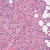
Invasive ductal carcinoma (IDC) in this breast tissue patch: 1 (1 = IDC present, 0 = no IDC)